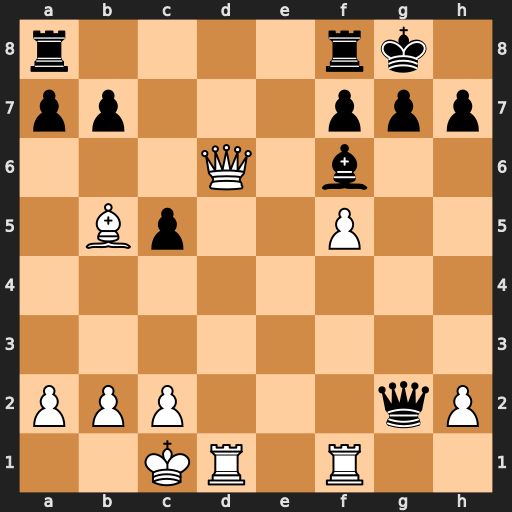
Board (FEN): r4rk1/pp3ppp/3Q1b2/1Bp2P2/8/8/PPP3qP/2KR1R2
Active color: w
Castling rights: -
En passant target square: -
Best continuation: Rg1 Qg5+ Rxg5